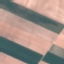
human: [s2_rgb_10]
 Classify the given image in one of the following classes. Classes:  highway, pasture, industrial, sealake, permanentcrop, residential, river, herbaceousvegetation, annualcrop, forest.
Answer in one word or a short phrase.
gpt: AnnualCrop